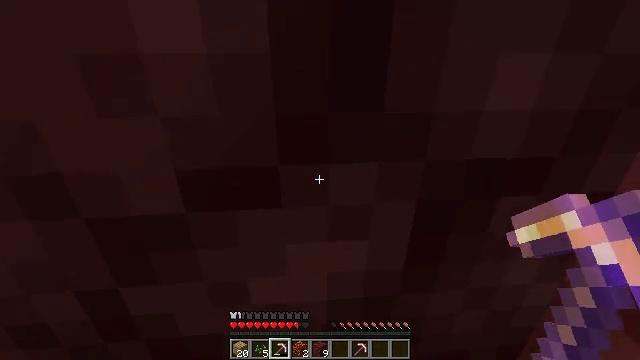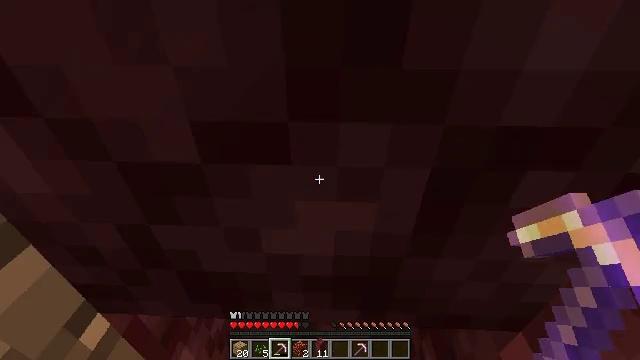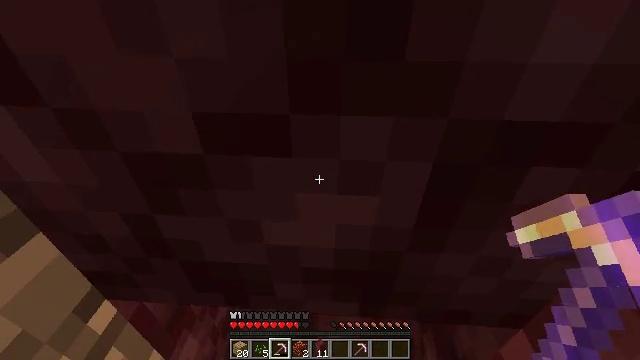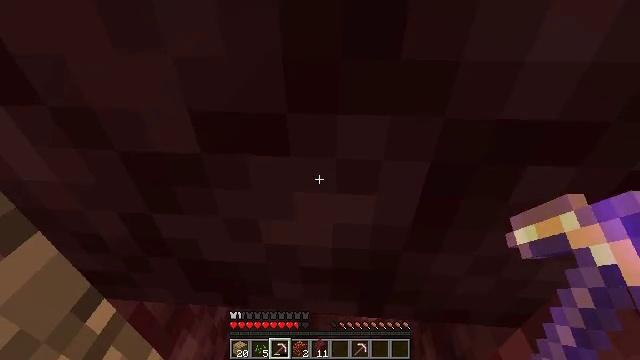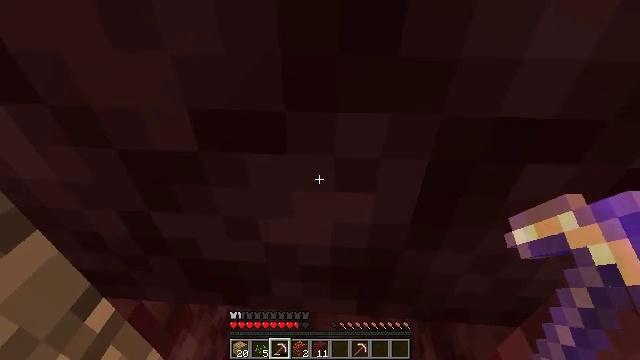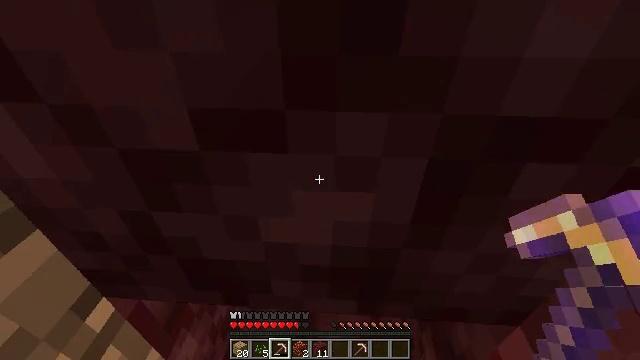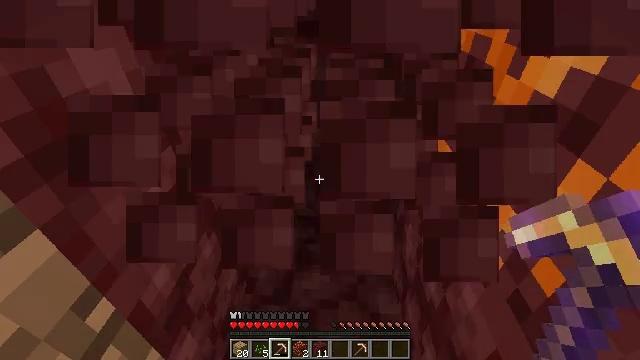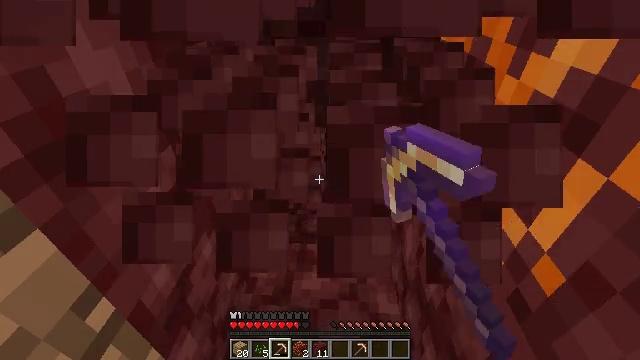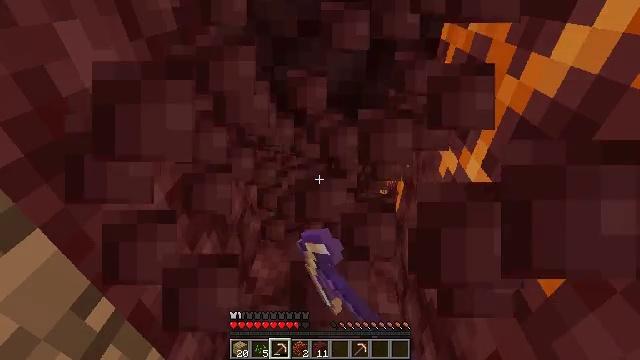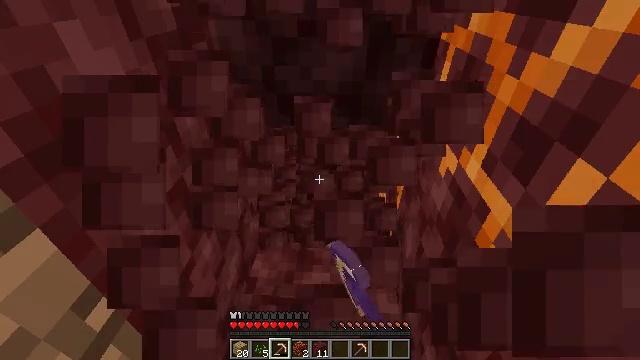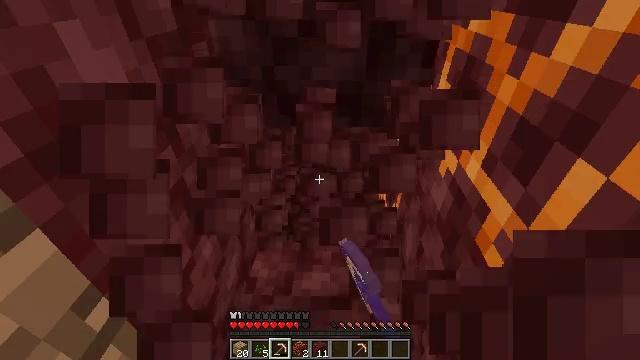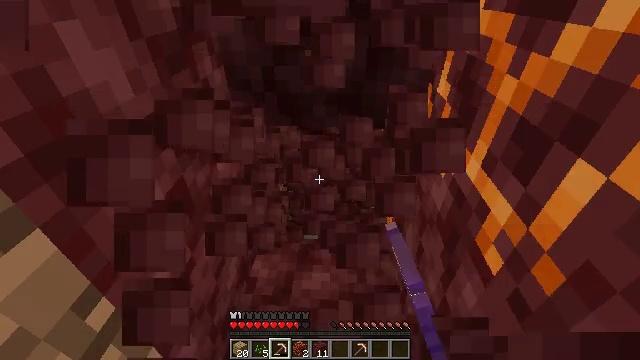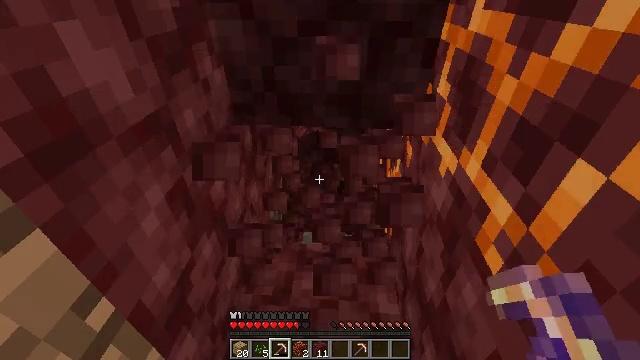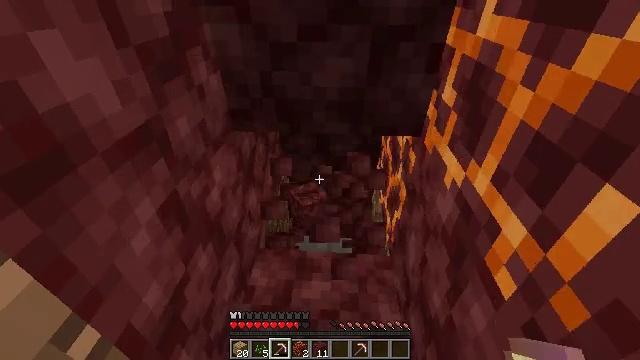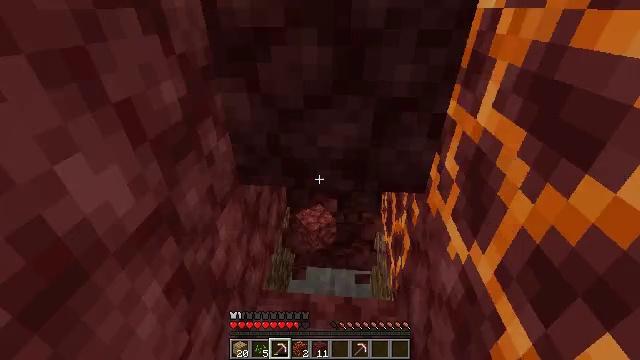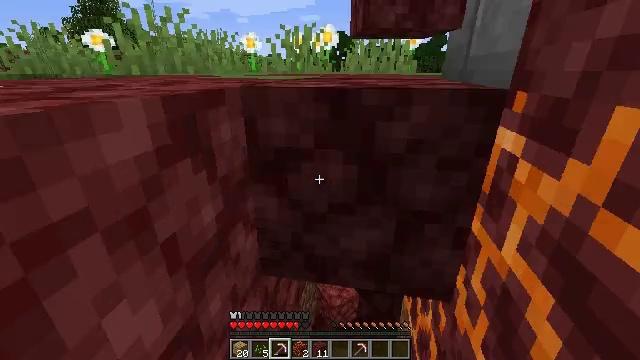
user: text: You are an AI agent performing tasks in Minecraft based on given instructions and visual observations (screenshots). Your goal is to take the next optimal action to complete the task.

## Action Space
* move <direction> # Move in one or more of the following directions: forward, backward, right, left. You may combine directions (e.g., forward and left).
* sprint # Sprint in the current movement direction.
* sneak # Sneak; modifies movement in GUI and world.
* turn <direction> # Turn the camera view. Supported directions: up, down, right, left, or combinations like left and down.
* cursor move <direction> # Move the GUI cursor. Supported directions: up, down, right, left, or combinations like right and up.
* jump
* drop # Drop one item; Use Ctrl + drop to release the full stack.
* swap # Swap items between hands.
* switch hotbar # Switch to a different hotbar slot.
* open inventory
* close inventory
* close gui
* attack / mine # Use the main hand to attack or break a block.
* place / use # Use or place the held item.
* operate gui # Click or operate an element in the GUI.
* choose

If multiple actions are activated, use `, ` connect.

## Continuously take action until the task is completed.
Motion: motion action
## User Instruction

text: Attack the netherrack to gather it.
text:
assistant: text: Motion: turn left and down
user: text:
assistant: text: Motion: turn left and down
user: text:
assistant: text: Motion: no_op
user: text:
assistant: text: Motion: no_op
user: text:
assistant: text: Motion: no_op
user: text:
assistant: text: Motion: attack / mine
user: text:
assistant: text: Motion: attack / mine
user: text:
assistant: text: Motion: attack / mine
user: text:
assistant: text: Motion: attack / mine
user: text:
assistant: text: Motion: no_op
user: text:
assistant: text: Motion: no_op
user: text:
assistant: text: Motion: no_op
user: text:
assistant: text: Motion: move forward
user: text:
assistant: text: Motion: move forward, turn left and up, jump
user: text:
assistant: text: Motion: move forward, turn left and up, jump
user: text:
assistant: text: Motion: move forward, turn left and up, jump
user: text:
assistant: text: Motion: move forward, turn left and up, jump
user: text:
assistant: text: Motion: move forward, jump
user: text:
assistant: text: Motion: move forward
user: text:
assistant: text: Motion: move forward
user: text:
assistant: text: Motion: no_op
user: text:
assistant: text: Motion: no_op
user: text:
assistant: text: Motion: no_op
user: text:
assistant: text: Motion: no_op
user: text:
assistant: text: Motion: no_op
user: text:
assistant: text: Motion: no_op
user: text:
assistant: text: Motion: no_op
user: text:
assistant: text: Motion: no_op
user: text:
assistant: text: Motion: turn down
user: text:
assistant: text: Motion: turn down